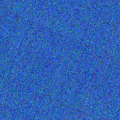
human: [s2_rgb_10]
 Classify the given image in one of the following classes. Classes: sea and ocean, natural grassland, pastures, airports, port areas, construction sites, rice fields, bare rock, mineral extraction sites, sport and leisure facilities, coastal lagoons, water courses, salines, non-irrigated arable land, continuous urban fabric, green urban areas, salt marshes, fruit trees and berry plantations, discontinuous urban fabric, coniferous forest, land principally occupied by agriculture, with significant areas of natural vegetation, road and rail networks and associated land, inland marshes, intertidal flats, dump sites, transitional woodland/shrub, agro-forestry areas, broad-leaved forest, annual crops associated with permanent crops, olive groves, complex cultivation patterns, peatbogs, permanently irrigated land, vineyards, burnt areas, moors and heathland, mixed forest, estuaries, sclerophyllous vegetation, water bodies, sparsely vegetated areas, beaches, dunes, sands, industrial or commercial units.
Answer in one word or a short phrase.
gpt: sea and ocean